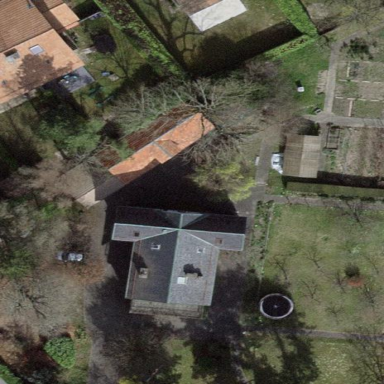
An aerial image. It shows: Garden surrounded by fence.